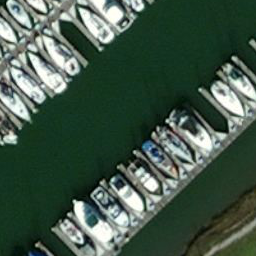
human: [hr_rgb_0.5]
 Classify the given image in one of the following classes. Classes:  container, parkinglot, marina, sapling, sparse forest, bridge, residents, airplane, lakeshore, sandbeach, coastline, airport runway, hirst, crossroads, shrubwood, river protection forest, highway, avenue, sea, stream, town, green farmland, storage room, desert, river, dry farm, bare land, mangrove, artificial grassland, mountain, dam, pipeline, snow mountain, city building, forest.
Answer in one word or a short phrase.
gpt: marina